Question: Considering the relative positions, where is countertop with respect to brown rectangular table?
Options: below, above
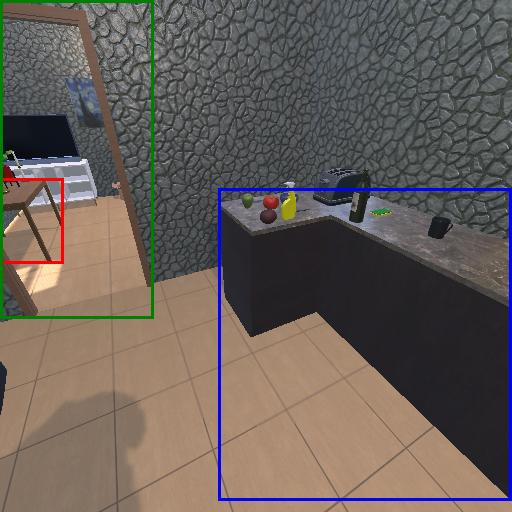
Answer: below